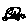
Label: car